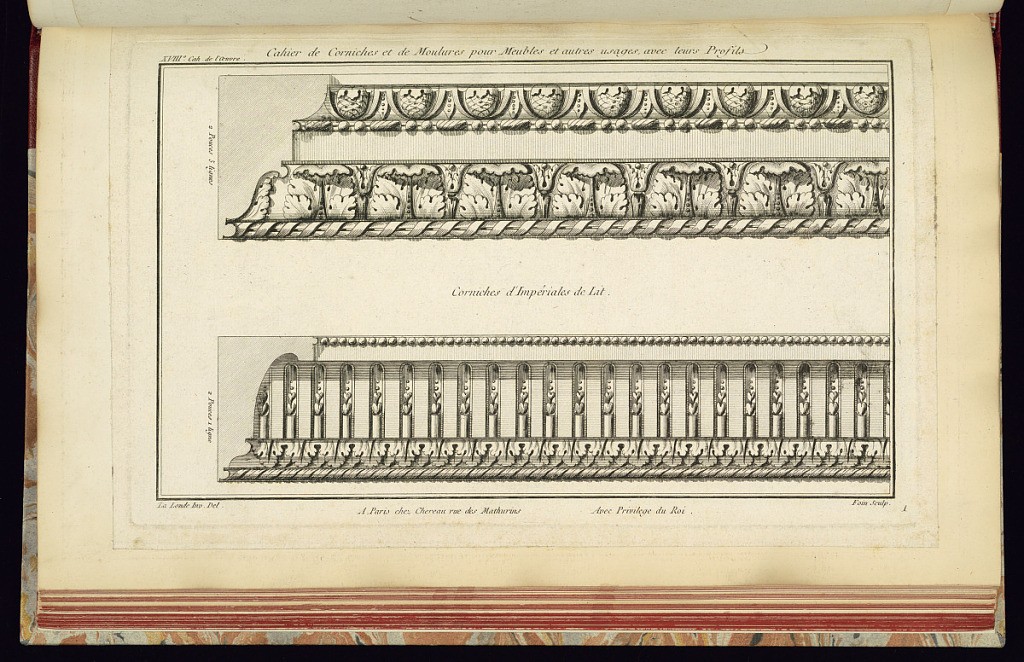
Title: Corniches d'Impériales de Lit
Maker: Richard de Lalonde, French, active 1780–96
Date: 1775-1788
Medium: Etching on off-white laid paper
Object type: Print
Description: Two cornice designs, one above the other. The top cornice is decorated with, from top to bottom, egg (in the form on pinecones) and dart, bead and bar course, stylized acanthus leaves, and ribbon twist with dowel ornamentation. The cornice profile is provided on the left, as is a scale indicating "2 Pouces 5 lignes." The bottom cornice is decorated with, from top to bottom, bead course, fluting with ornamented channels, stylized acanthus leaves, and ribbon twist ornamentation. The cornice profile is provided on the left, as is a scale indicating "2 Pouces 1 ligne." The plate is signed and numbered, but not with the album letter.